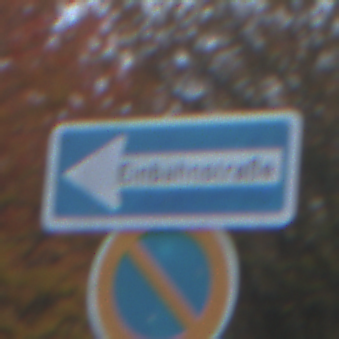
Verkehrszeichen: EinbahnstrasseLinksweisend
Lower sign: EingeschraenktesHalteverbot
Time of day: MorningAfternoon
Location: Outdoor (Suburban)
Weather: PartlyCloudy
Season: NotSpecified
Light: Natural